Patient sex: F
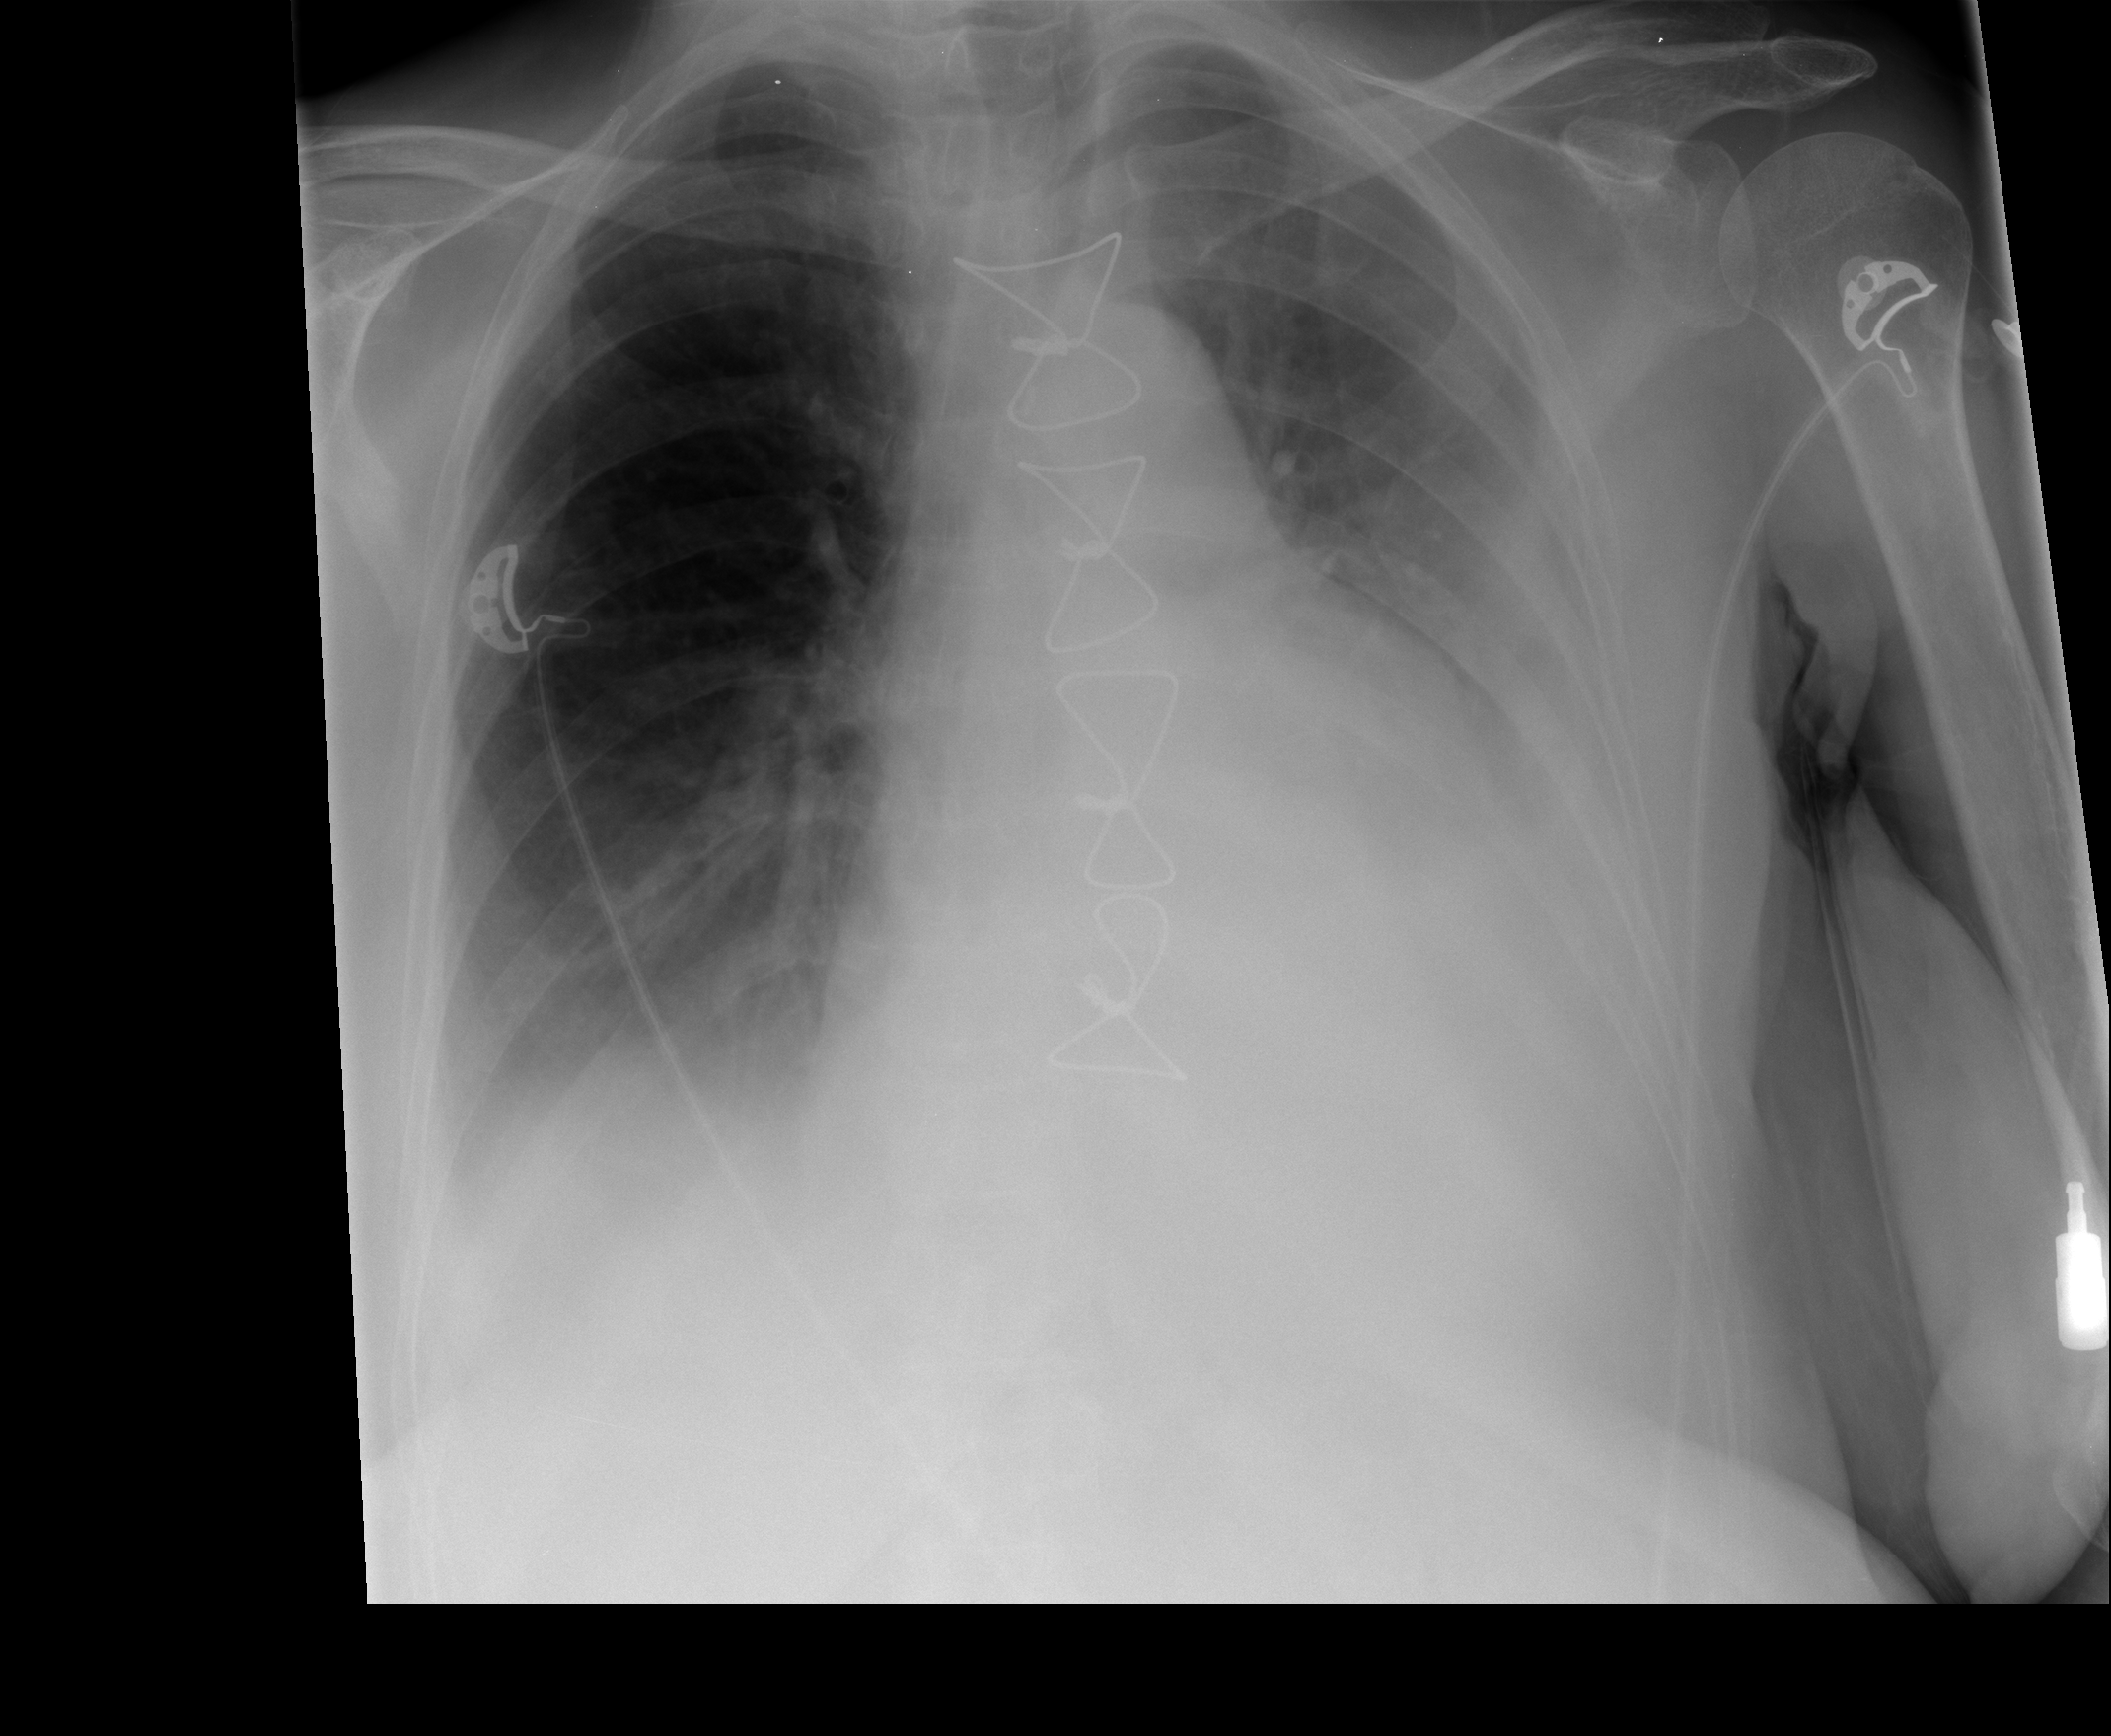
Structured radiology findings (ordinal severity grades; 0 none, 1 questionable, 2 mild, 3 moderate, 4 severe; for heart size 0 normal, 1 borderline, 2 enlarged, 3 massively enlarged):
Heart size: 2
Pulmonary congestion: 0
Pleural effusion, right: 2
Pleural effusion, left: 3
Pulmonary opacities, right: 0
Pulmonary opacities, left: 1
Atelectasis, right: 2
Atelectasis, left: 3